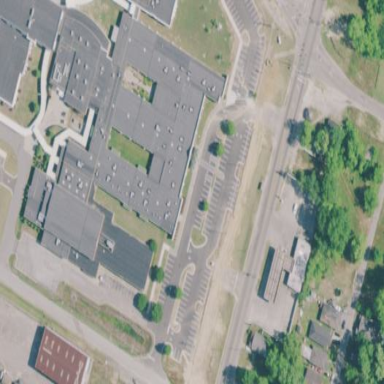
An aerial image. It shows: School building.